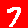
Digit: 7